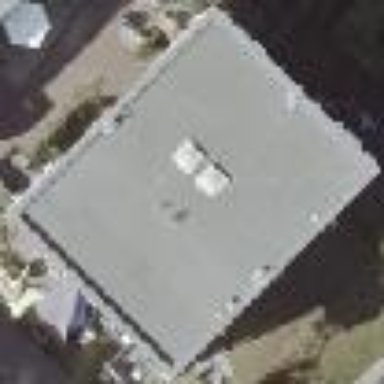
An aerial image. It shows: Flat-roofed apartment building.